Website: home-depot
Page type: account-selection
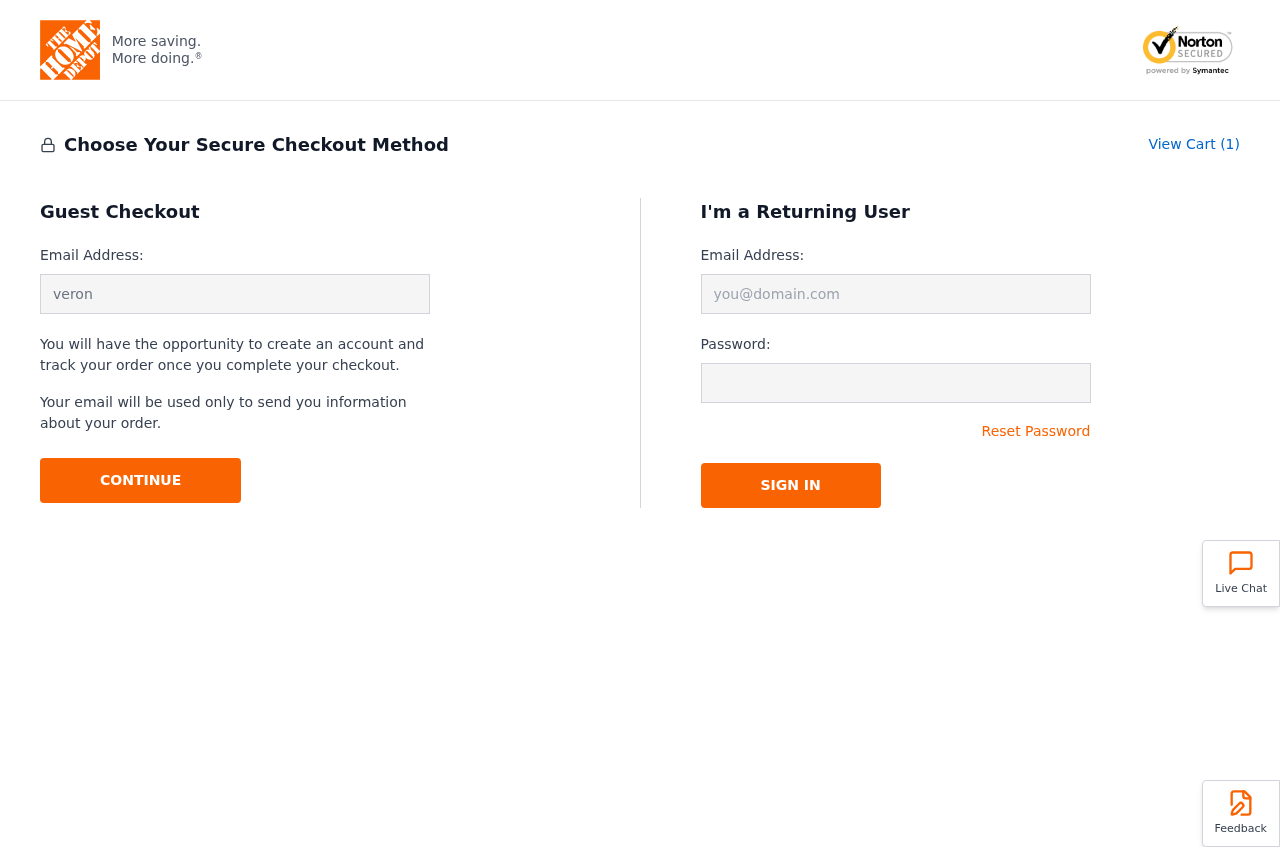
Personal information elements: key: PII_EMAIL
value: veronicayoung@yahoo.com
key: PII_LOGIN_USERNAME
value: veronicayoung35
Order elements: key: ORDER_NUM_ITEMS
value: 1